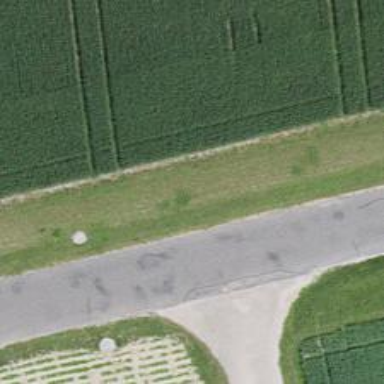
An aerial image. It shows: Unclassified road with asphalt surface.